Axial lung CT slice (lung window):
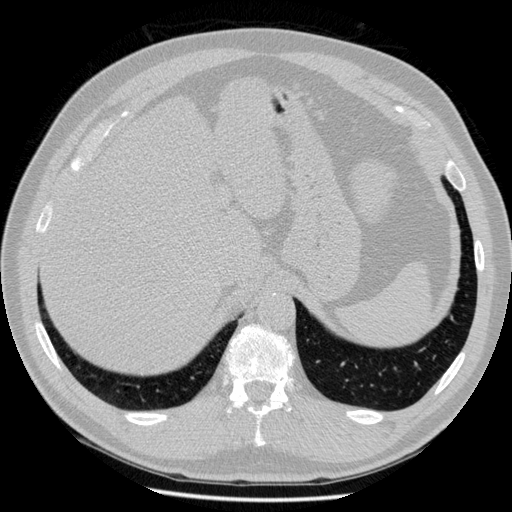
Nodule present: no